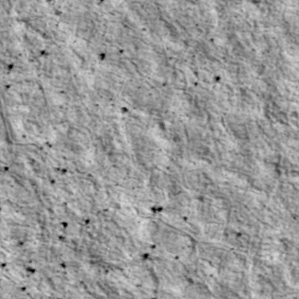
Label: non_frost